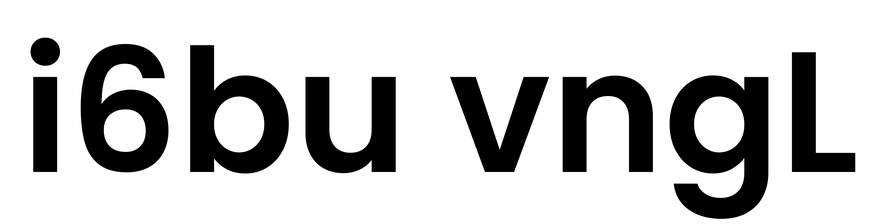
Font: Poppins-SemiBold